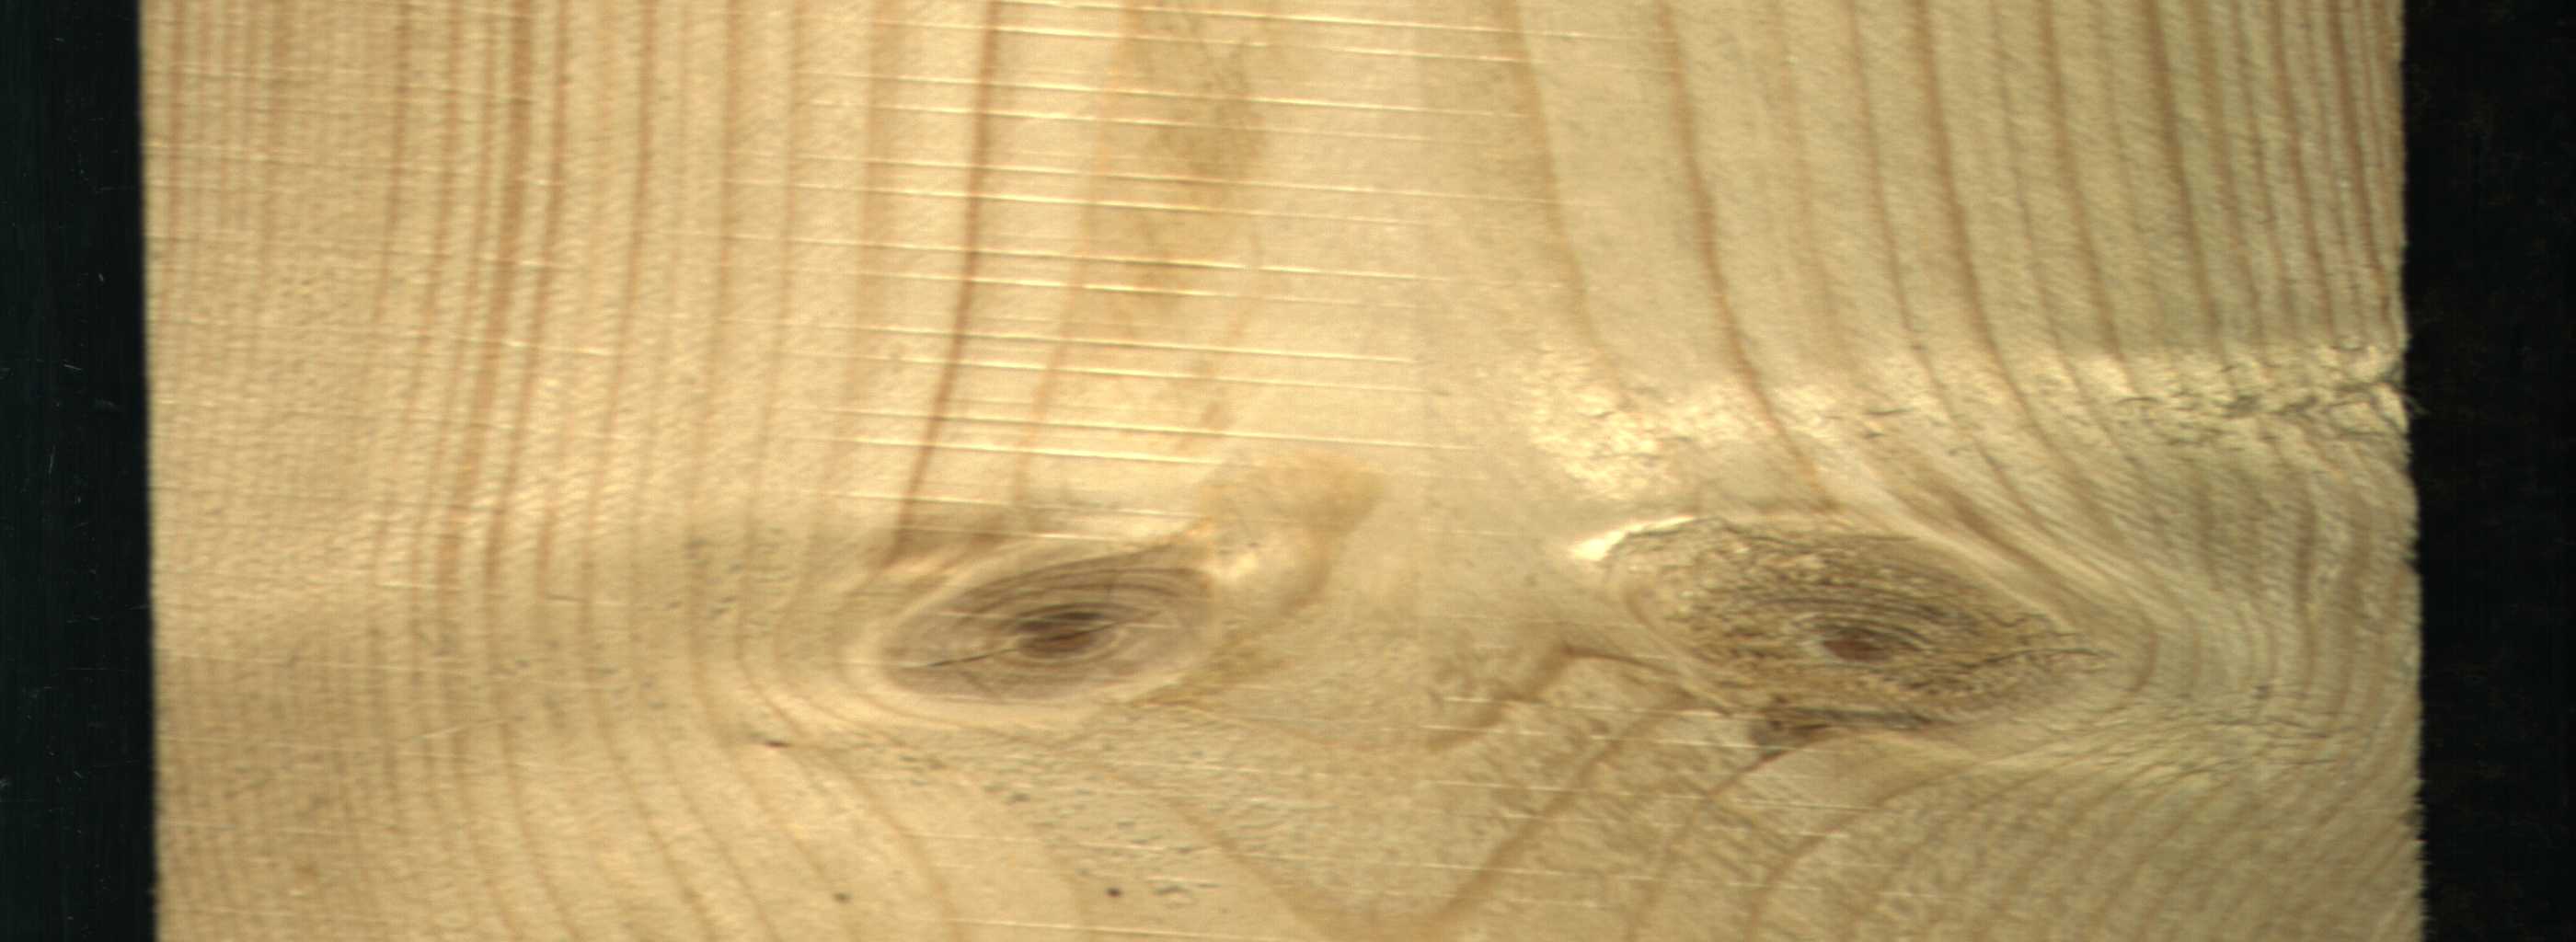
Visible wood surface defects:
Live_Knot
Live_Knot